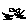
Label: cat